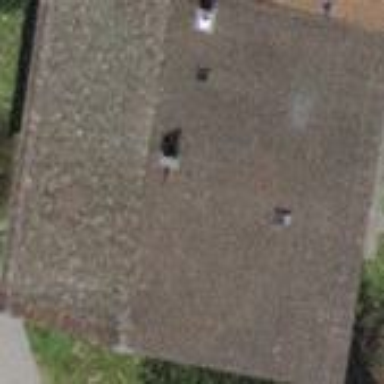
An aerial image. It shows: Building with tiled roof.